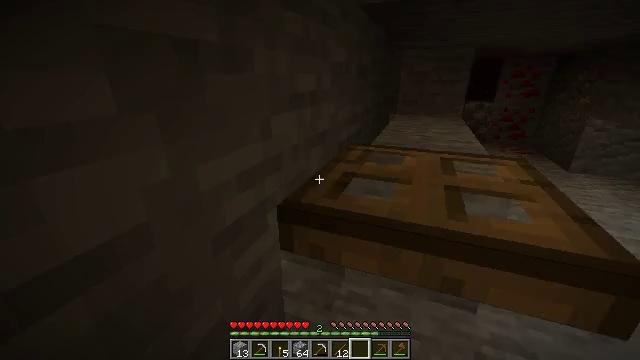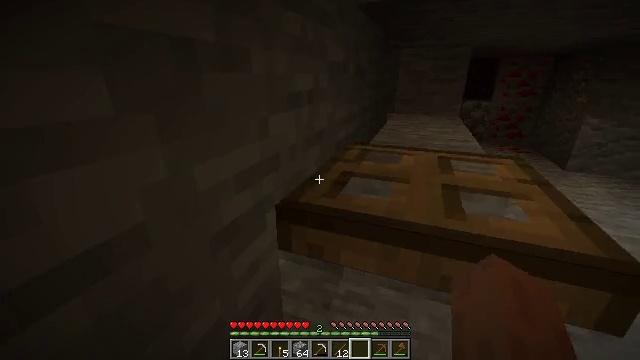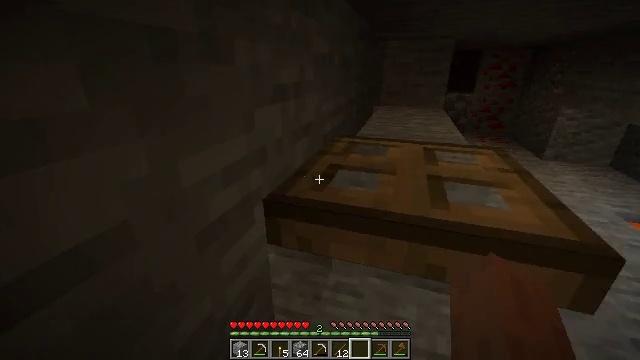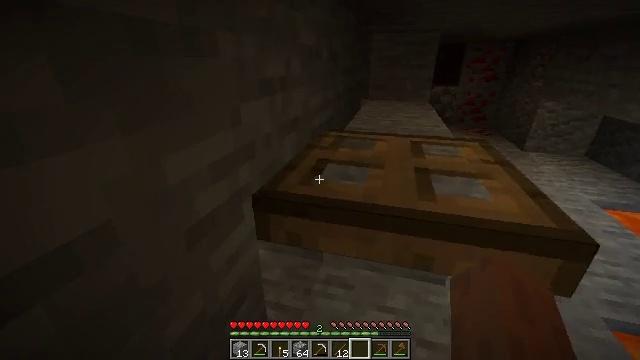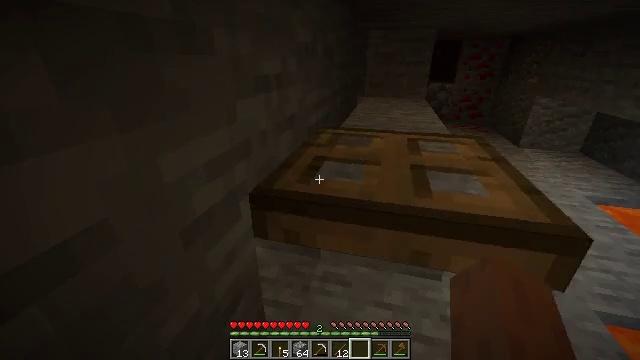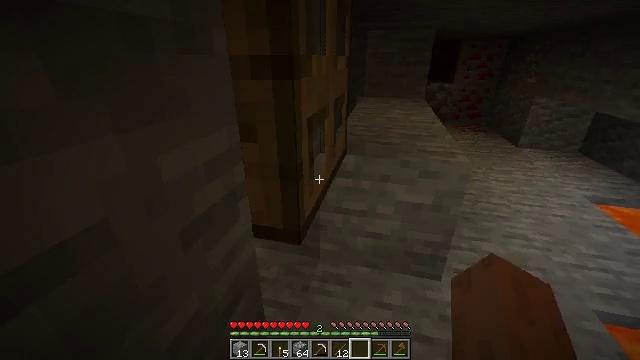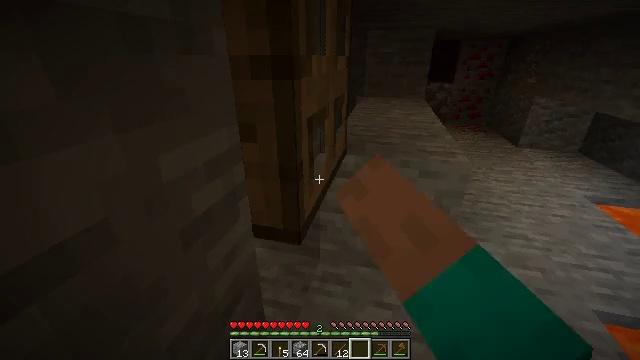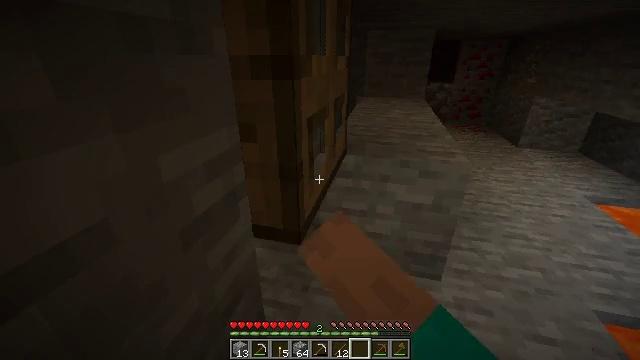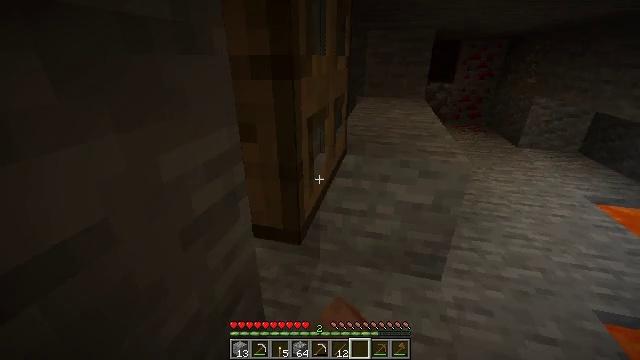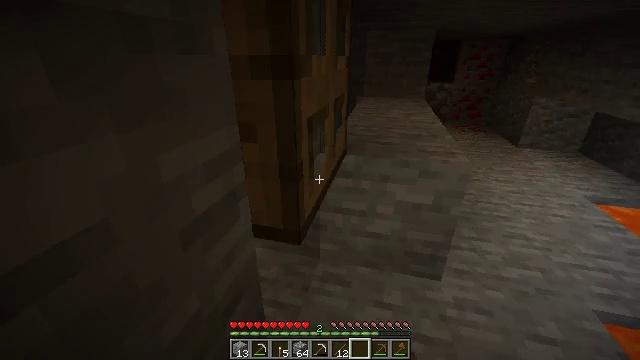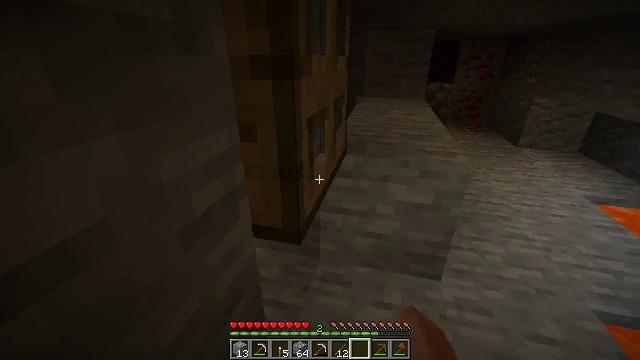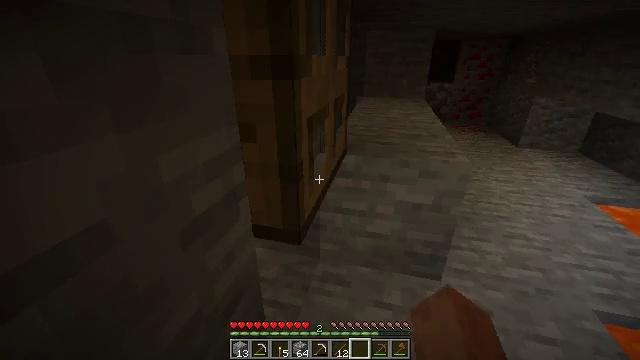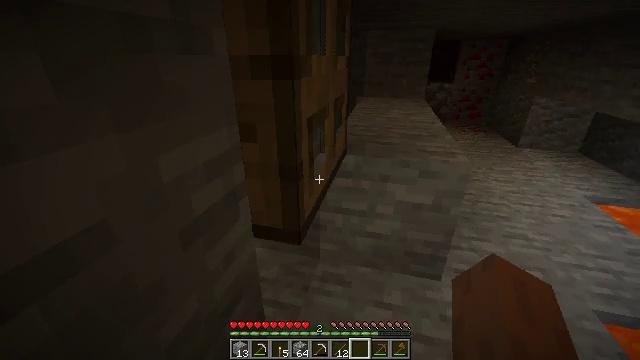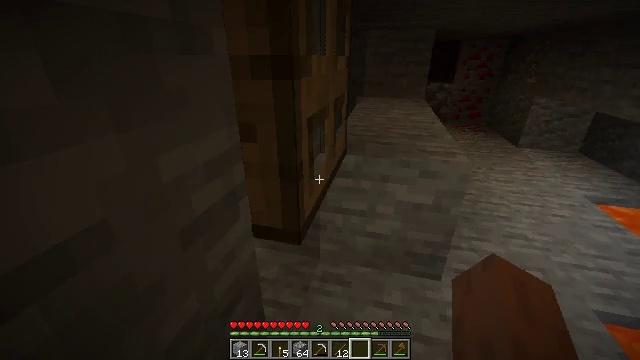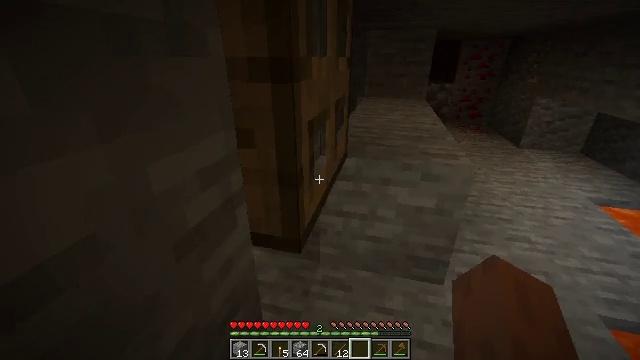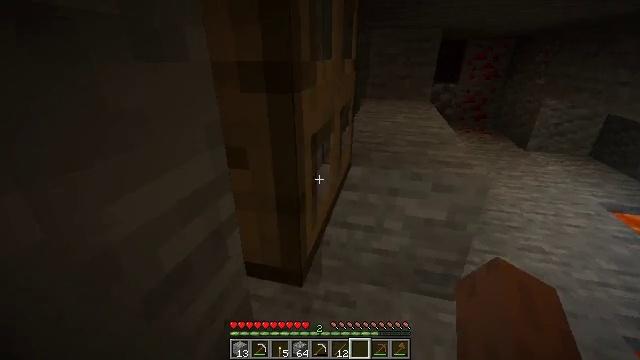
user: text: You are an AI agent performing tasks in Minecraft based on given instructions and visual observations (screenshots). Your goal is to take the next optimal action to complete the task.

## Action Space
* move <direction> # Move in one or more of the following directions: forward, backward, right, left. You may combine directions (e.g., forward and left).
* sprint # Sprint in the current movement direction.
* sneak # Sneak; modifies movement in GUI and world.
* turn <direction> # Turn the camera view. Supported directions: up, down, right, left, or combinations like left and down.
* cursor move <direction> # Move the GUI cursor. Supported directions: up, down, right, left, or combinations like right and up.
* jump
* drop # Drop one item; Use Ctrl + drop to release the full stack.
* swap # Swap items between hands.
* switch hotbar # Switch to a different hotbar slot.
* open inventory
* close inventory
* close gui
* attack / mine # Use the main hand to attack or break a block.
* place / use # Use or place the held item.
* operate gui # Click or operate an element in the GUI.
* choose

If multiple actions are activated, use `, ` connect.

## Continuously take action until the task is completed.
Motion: motion action
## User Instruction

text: Remove the oak trapdoor from its place.
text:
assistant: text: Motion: no_op
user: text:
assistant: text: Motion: turn right and down
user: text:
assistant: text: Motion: turn right and down
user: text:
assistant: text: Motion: no_op
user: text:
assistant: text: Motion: use / place
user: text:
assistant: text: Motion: use / place
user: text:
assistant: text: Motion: use / place
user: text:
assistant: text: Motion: use / place
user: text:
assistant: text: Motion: no_op
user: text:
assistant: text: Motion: no_op
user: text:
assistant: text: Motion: no_op
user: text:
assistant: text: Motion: no_op
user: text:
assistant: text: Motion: no_op
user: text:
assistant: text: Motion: move forward
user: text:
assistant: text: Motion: move forward
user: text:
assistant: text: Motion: move forward
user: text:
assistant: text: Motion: move forward, turn left and down
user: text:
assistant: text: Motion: turn left and down
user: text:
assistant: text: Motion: turn right and down
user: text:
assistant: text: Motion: turn right and down
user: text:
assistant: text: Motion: turn right and down
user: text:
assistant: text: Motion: turn right and down
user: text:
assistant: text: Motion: turn right
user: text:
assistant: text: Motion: turn right
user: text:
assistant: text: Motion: turn right
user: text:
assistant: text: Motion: no_op
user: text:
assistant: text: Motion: no_op
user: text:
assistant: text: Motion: no_op
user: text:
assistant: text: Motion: no_op
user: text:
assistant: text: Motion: no_op